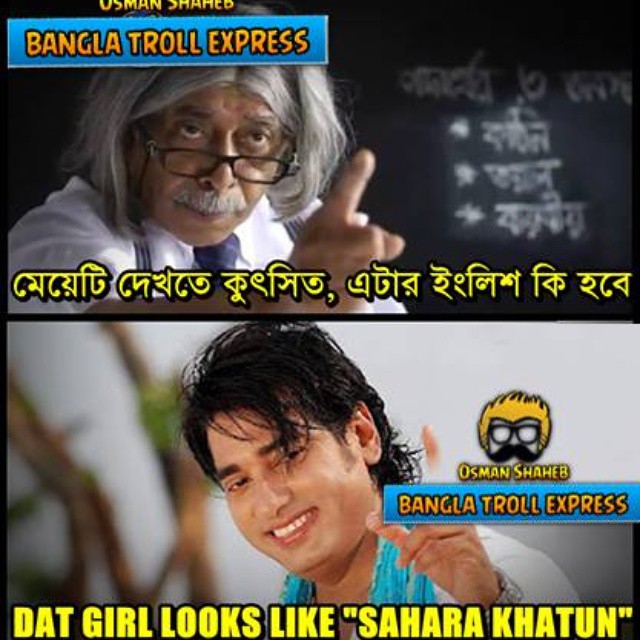
Text: মেয়েটি দেখতে কুৎসিত , এটার ইংলিশ কি হবে  DAT GIRL LOOKS LIKE "SAHARA KHATUN"
Label: Hate
Hate category: Personal Offence
Targeted group: Individual